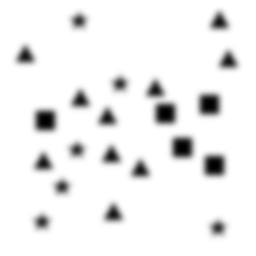
Squares: 5
Triangles: 10
Stars: 6
Total shapes: 21